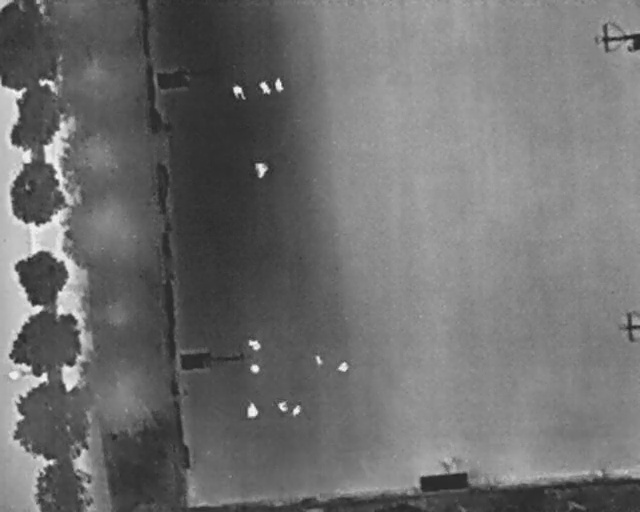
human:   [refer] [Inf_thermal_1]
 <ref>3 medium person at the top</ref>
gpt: <box>[[41, 15, 44, 17, 2], [40, 15, 42, 18, 157], [35, 17, 38, 19, 156]]</box>

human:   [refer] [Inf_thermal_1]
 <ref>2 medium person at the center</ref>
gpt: <box>[[39, 31, 42, 34, 2], [38, 65, 40, 68, 16]]</box>

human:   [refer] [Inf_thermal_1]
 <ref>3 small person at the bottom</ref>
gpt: <box>[[48, 69, 50, 70, 151], [38, 70, 40, 73, 2], [43, 78, 45, 80, 2]]</box>

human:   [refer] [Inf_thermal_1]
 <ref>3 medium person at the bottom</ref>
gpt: <box>[[52, 70, 54, 72, 2], [37, 78, 40, 81, 2], [44, 79, 47, 81, 34]]</box>